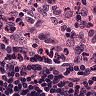
Metastatic tissue present: no